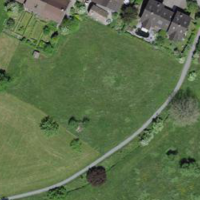
EUNIS habitat code: 52
Species observed at this site:
Veronica filiformis